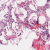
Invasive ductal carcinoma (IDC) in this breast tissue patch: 0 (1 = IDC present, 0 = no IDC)